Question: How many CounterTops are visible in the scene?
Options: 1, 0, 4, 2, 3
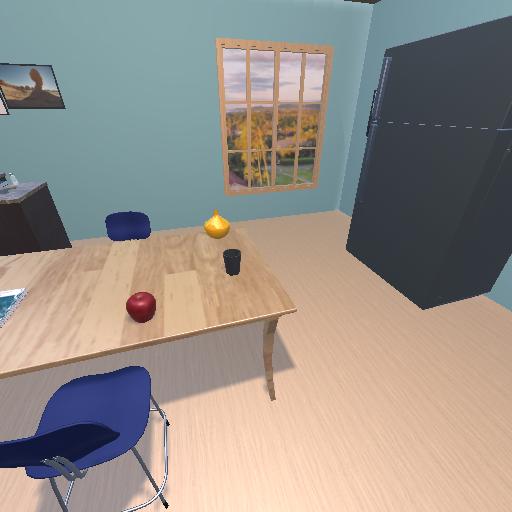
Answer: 1